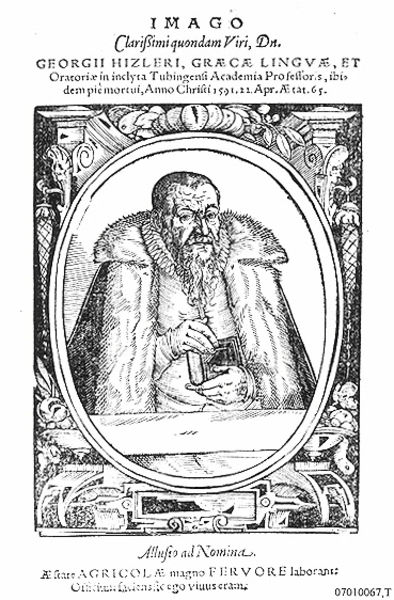
Titel: Bildnis des Georg Hitzler
Künstler: Hans Ulrich Alt
Institution: (Seriendruck)
Schlagwörter: hand, mann, umhang, weiß, frankreich, frisur, grau, mund, nase, schwarz, stirn, zeichnung, ornament, bart, augen, bibel, gesicht, halten, hermelin, kragen, pelz, rahmen, sockel, vollbart, bild, bildnis, halskrause, hände, portrait, porträt, brüstung, mantel, blatt, poträt, renaissance, oval, rund, fell, schrift, papier, italien, alter mann, grafik, graphik, rand, könig, inschrift, verzierung, buch, druck, druckgraphik, radierung, stich, illustration, schwarzweiß, text, autor, herrscher, krause, fürst, buchdruck, buchumschlag, pelmantel, pelzmantel, mittelalter, wams, gelehrter, klappe, kupferstich, abbildung, royal, vorleser, zeichung, latein, lateinisch, professor, italienisch, neuzeit, bärtiger, druckschrift, seriendruck, tübingen, imago, buchändler, büchernarr, bückerwurm